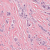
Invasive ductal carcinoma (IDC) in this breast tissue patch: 1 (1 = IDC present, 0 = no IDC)